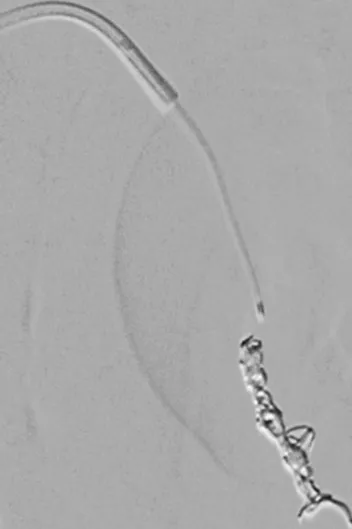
Coil embolization (three units of 3 x 10 mm, three-dimensional, controlled-release coils: Trufill DCS Orbit Complex).
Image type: radiology (ct)